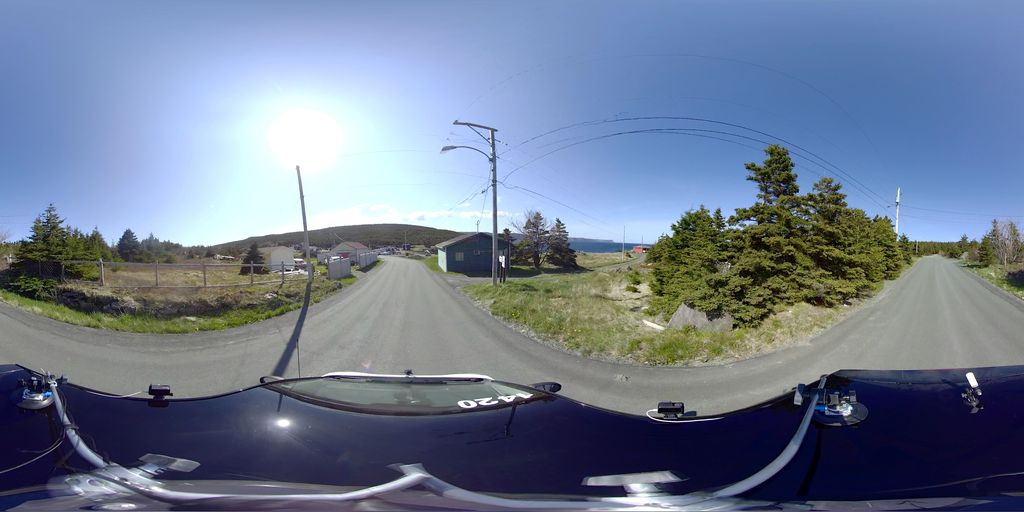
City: st_johns